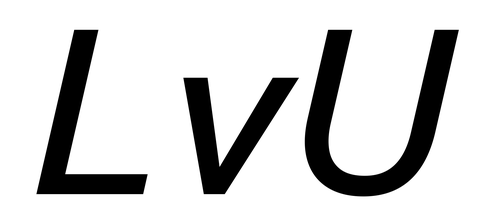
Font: InstrumentSans-Italic_Medium_Italic